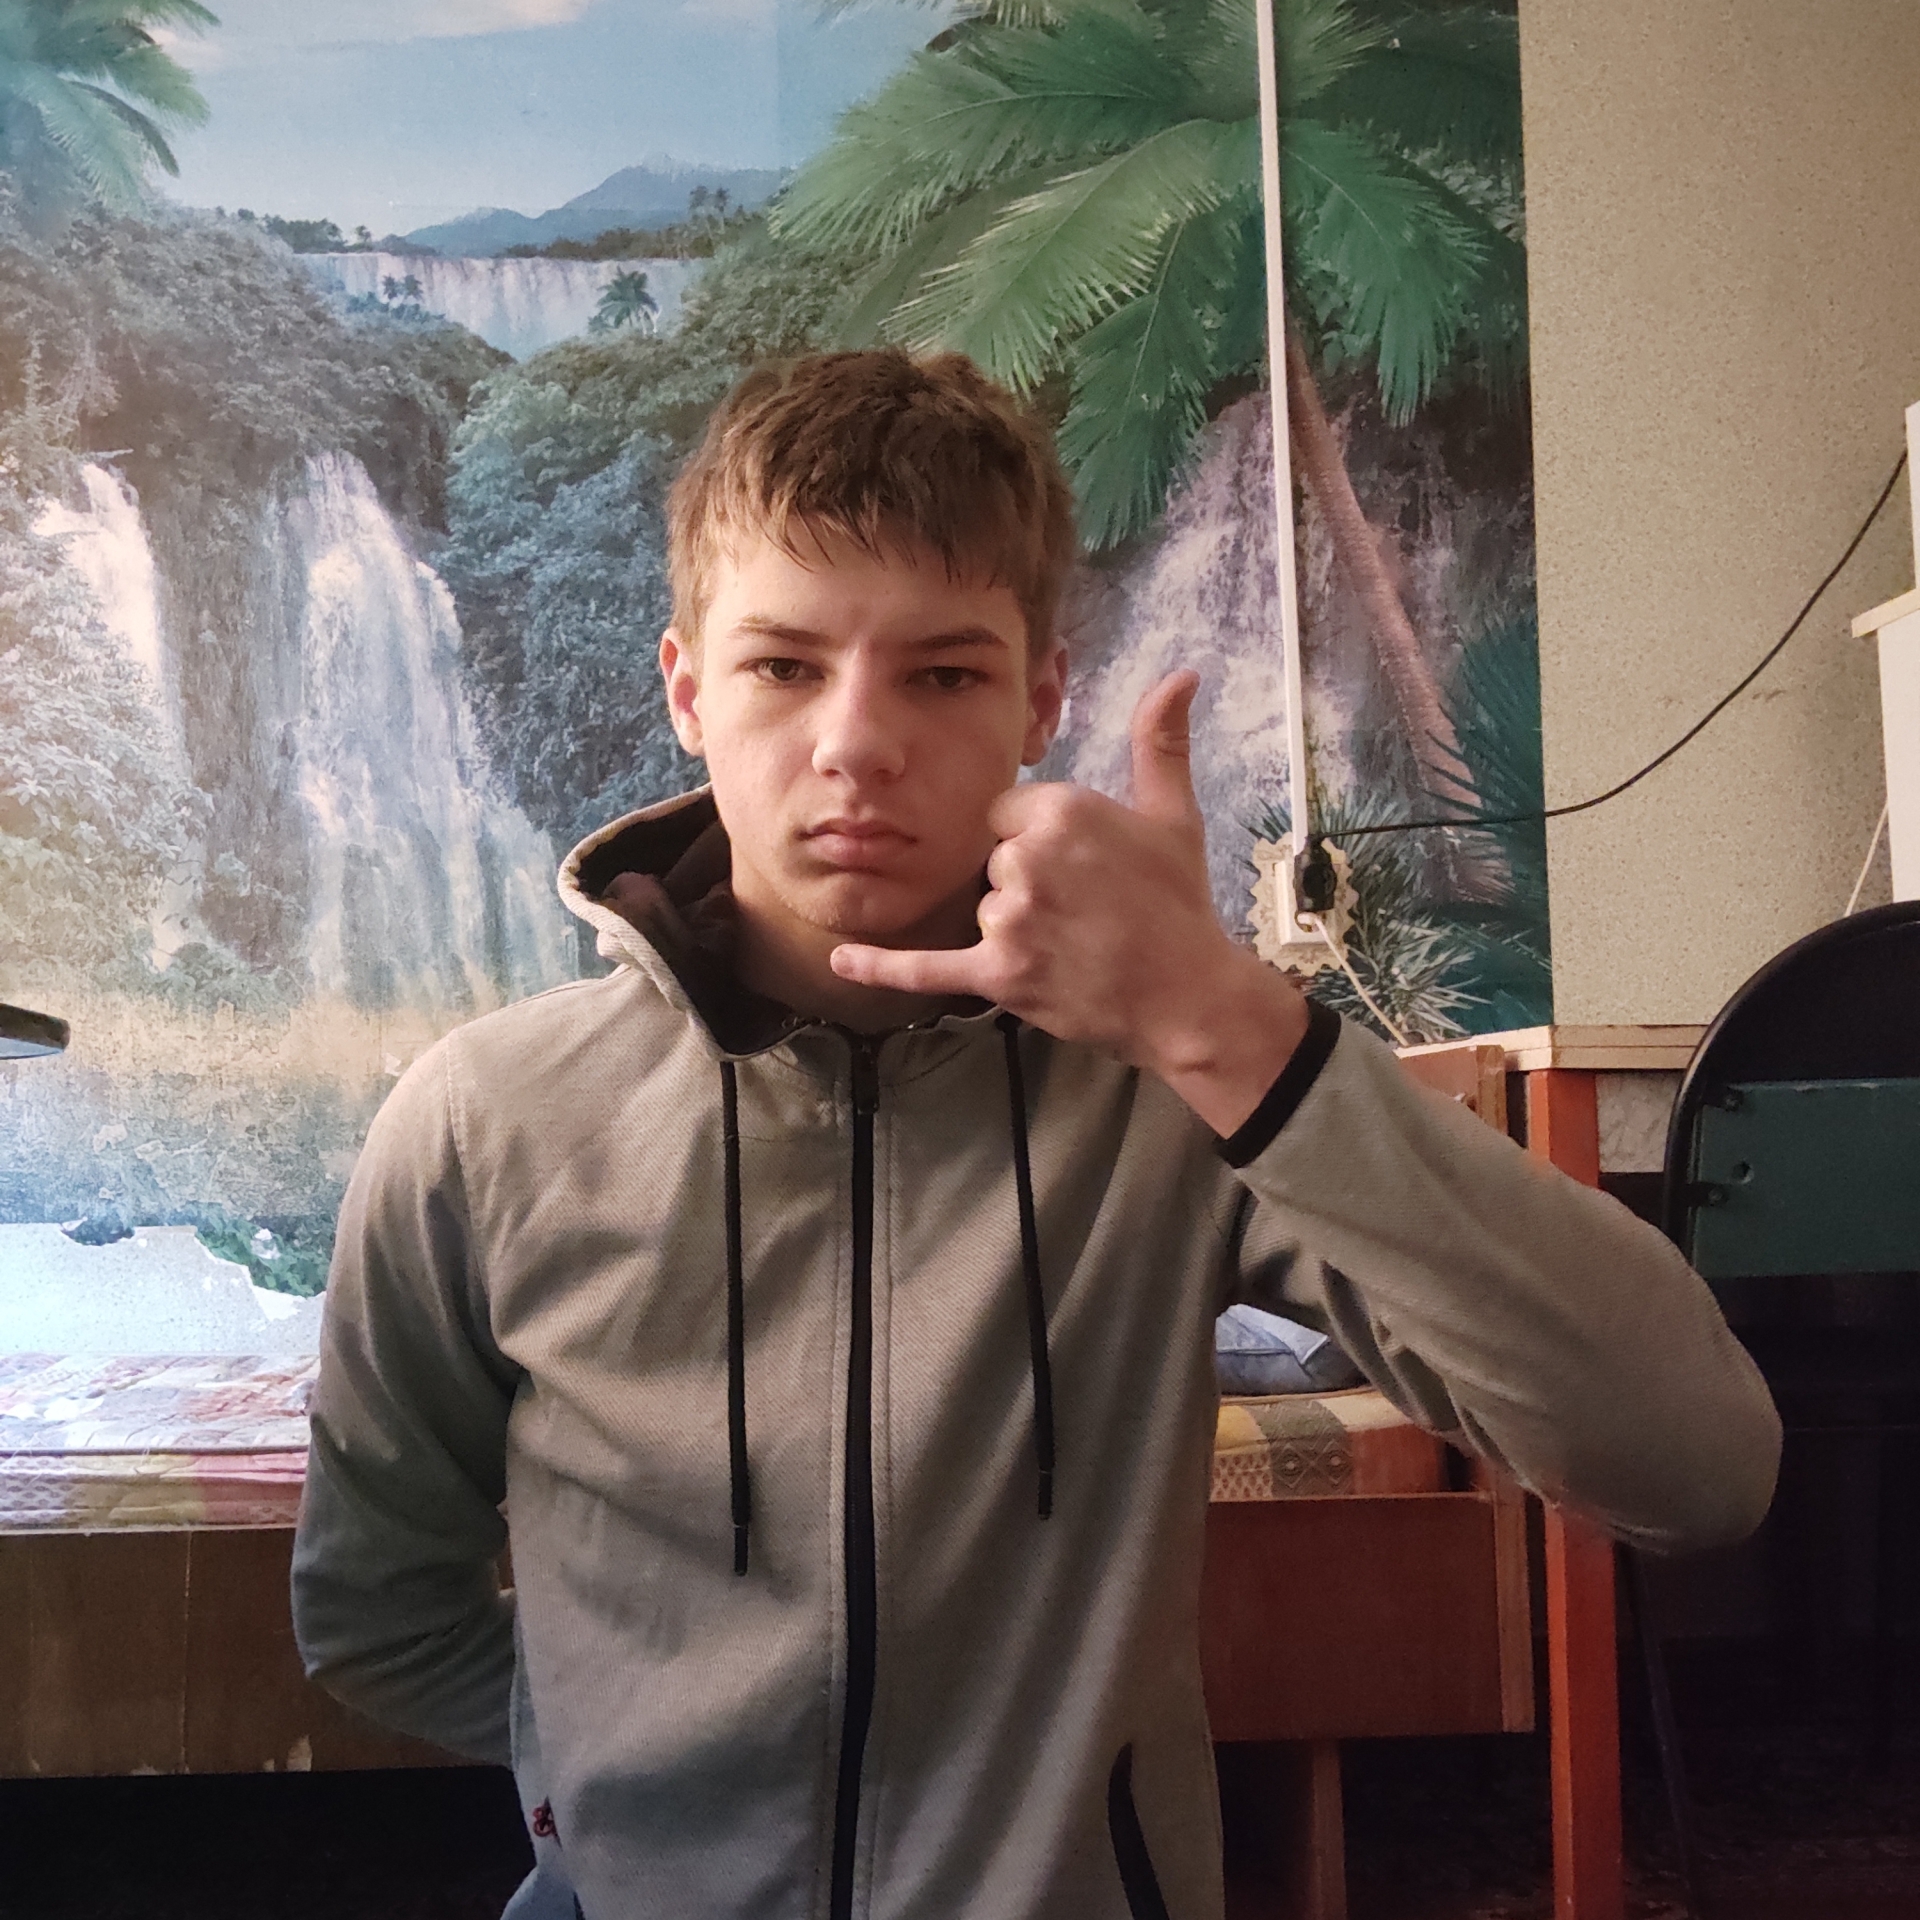
Label: clear